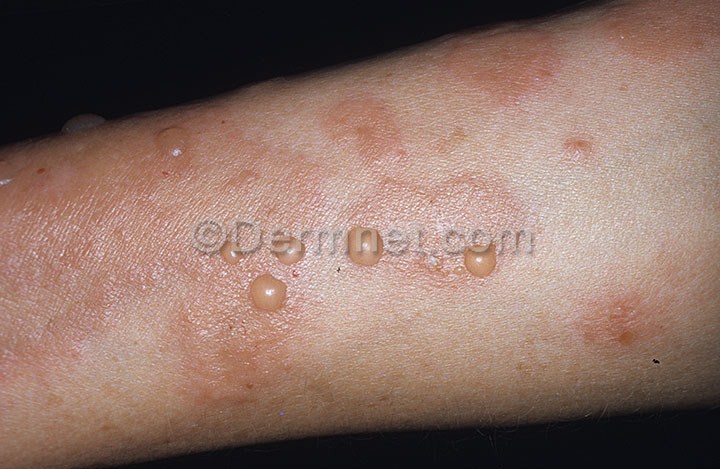
Disease: Bullous Disease Photos